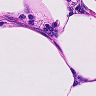
Metastatic tissue present: no